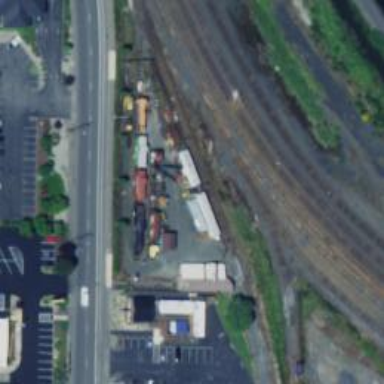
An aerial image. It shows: Railway spur service.